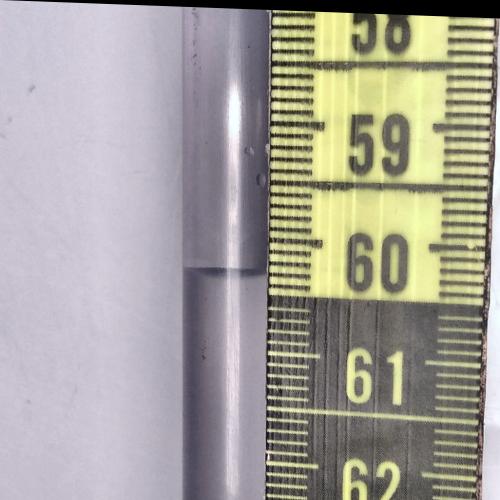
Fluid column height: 60.3 cm